Field crop: maize
Growth stage: 2
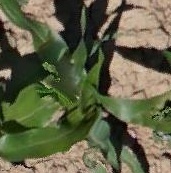
Species: maize